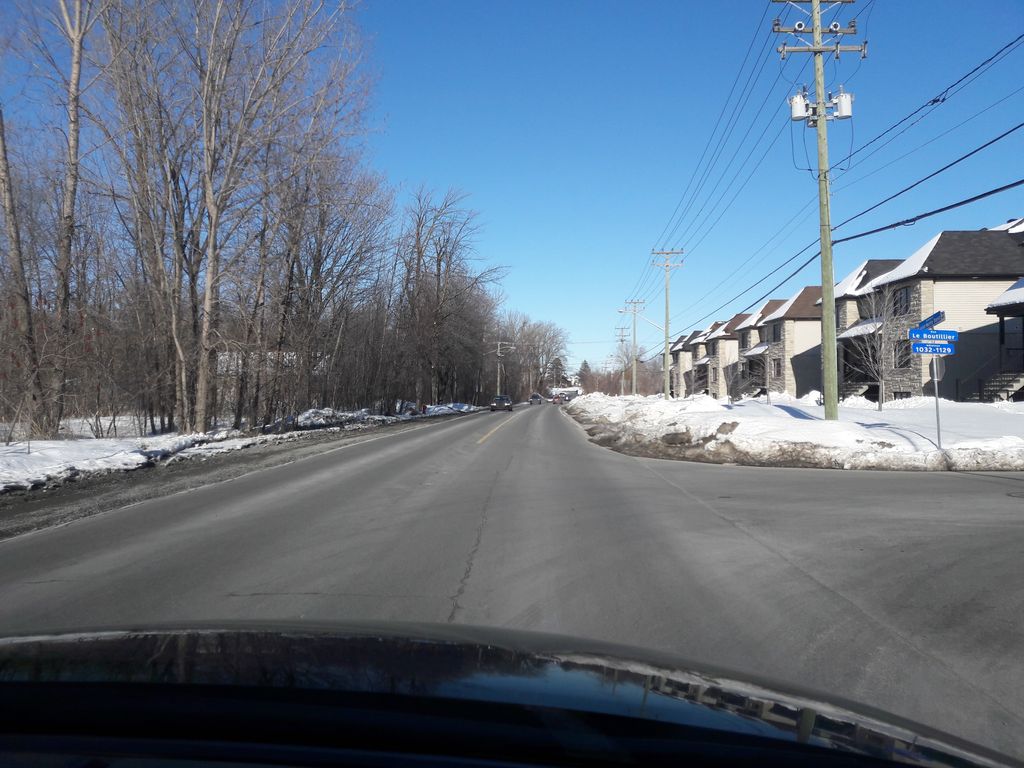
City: montreal